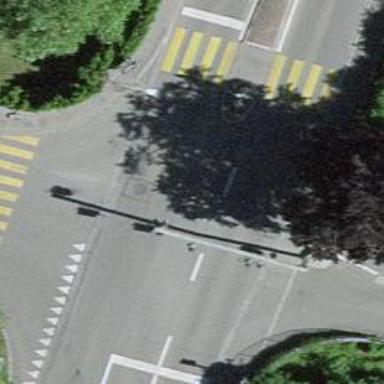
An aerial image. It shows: Road with traffic signals.